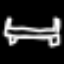
Label: bed